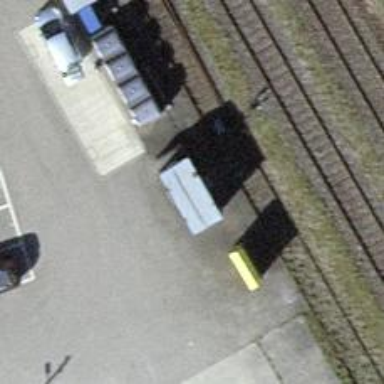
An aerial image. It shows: Recycling container for recycling.